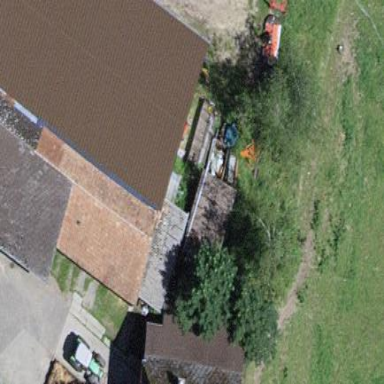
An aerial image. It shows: Shed.